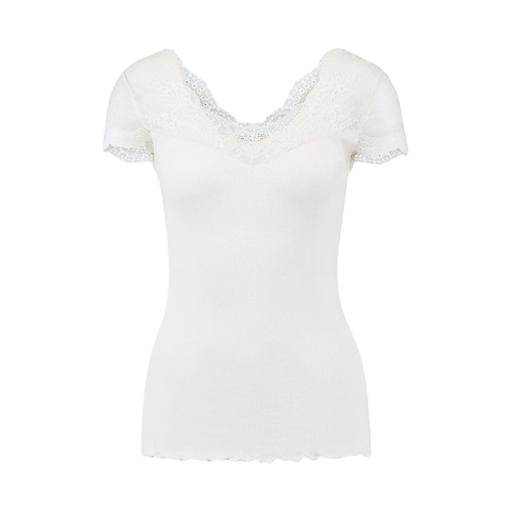
white lace-trimmed short-sleeved t-shirt, short-sleeve top only macy, white lace-trim t-shirt, white background